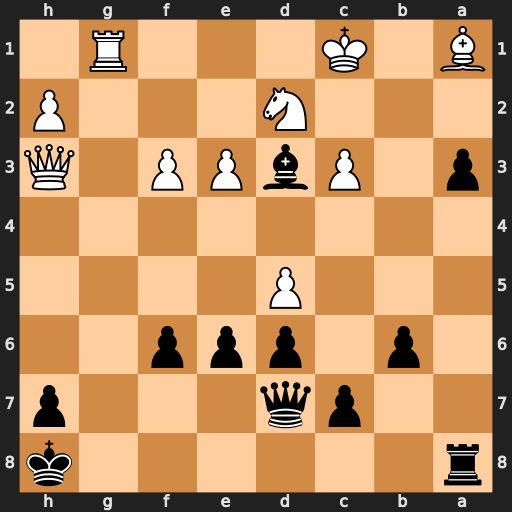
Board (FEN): r6k/2pq3p/1p1ppp2/3P4/8/p1PbPP1Q/3N3P/B1K3R1
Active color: b
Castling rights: -
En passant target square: -
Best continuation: Qa4 Nb3 Qxb3